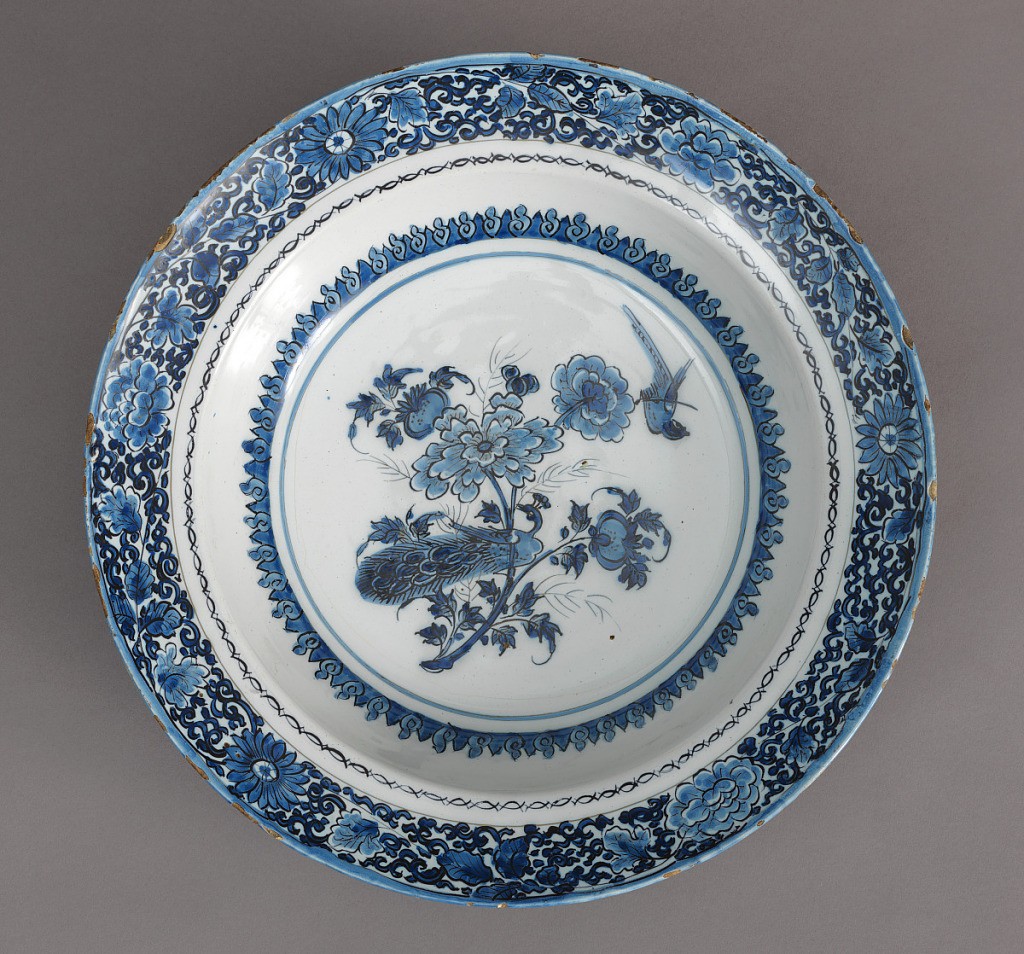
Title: Bowl
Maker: Metaale Pot [de] (the Metal Pot Factory)
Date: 1679–1691
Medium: Tin-glazed earthenware
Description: Circular bowl with wide rim; painted in underglaze blue with dark outlines (trek), in center with chinoiserie bird and floral spray, around the rim with floral border; on back several rings of blue and trek circled around foot rim.